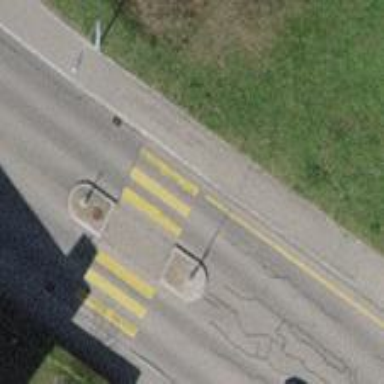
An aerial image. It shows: Uncontrolled zebra crossing with central island.